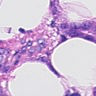
Metastatic tissue present: yes